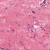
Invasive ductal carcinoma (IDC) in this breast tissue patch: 0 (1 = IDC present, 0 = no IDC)